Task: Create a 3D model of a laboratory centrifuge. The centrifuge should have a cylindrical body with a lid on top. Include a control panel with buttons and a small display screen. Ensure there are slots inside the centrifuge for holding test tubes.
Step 450:
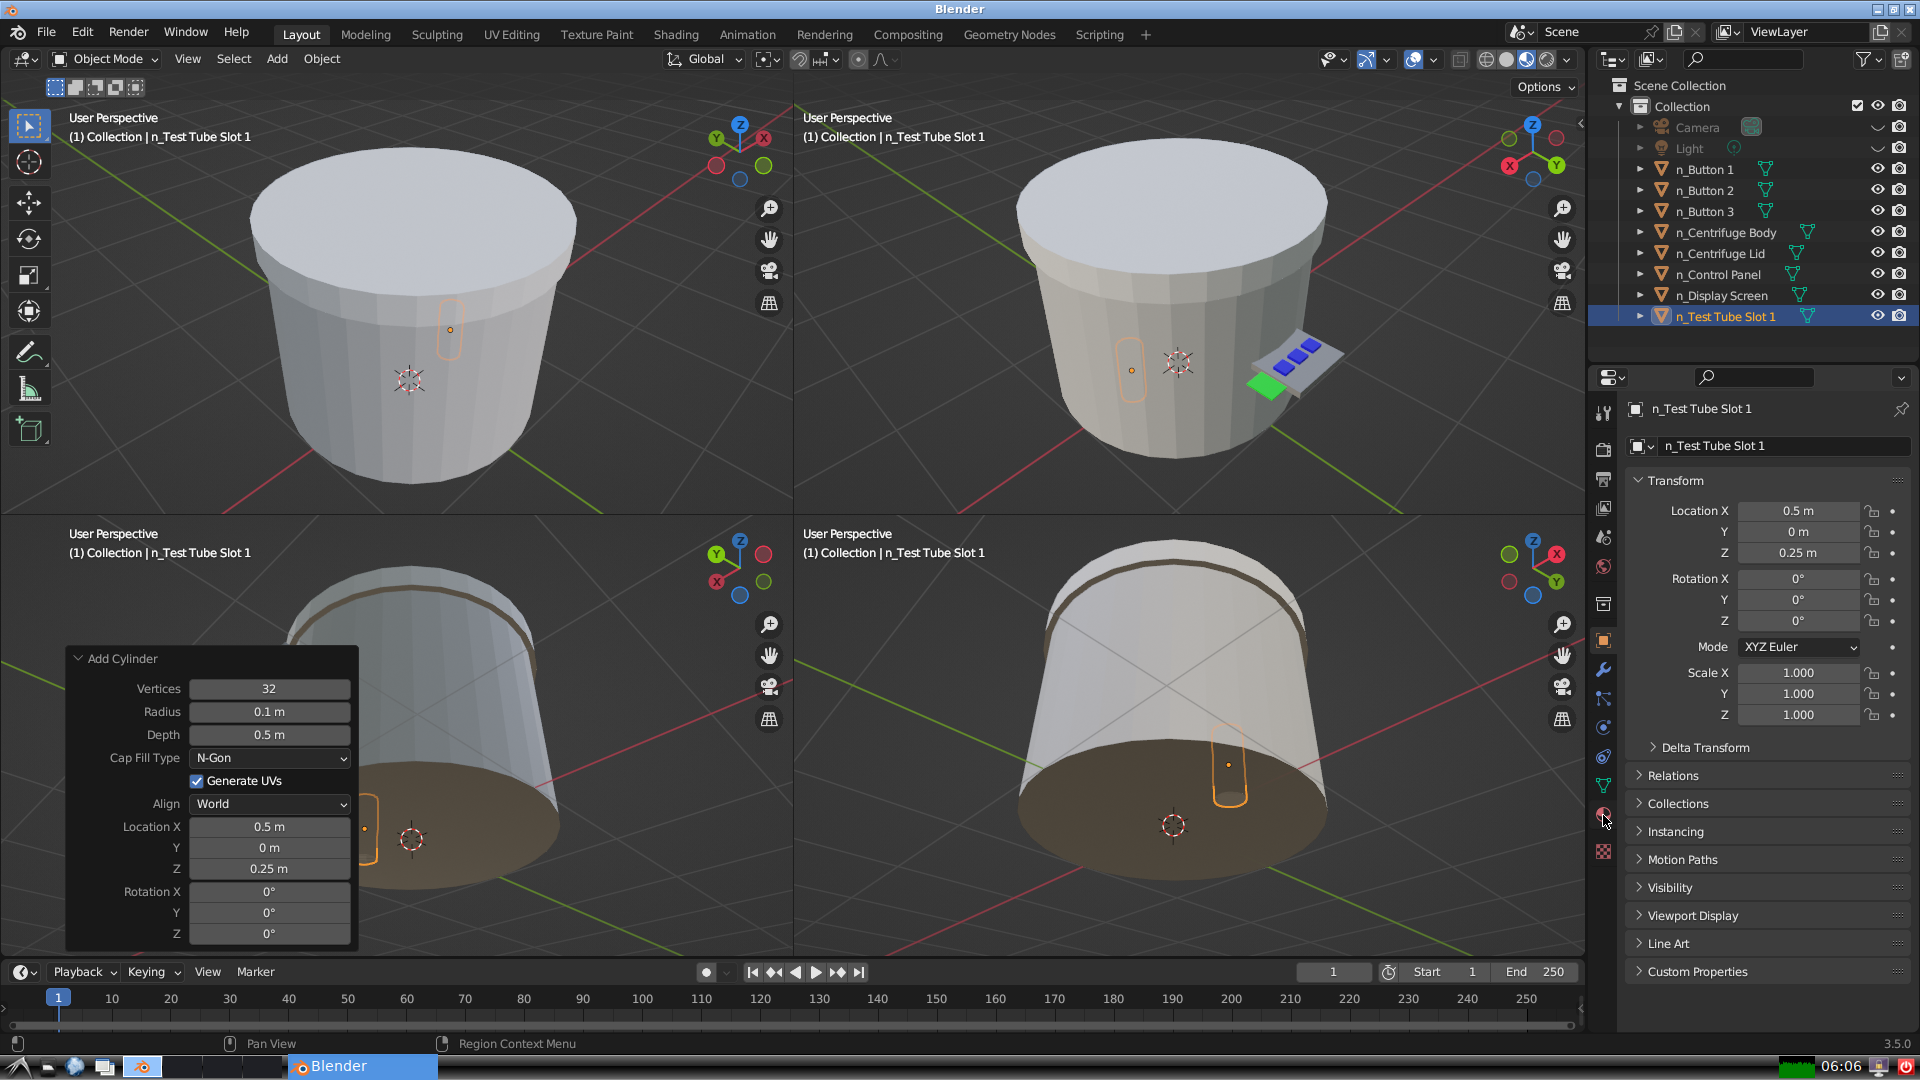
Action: click: no